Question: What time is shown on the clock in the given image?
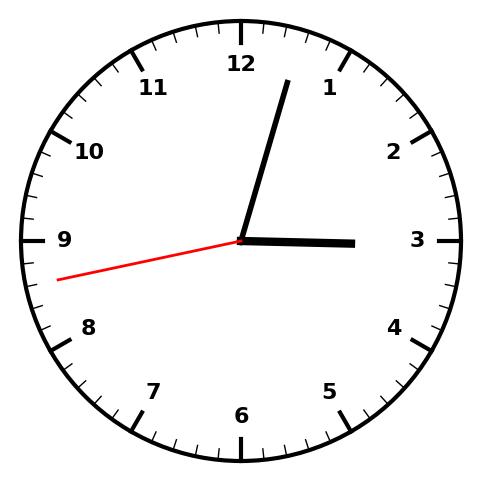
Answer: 03:02:43